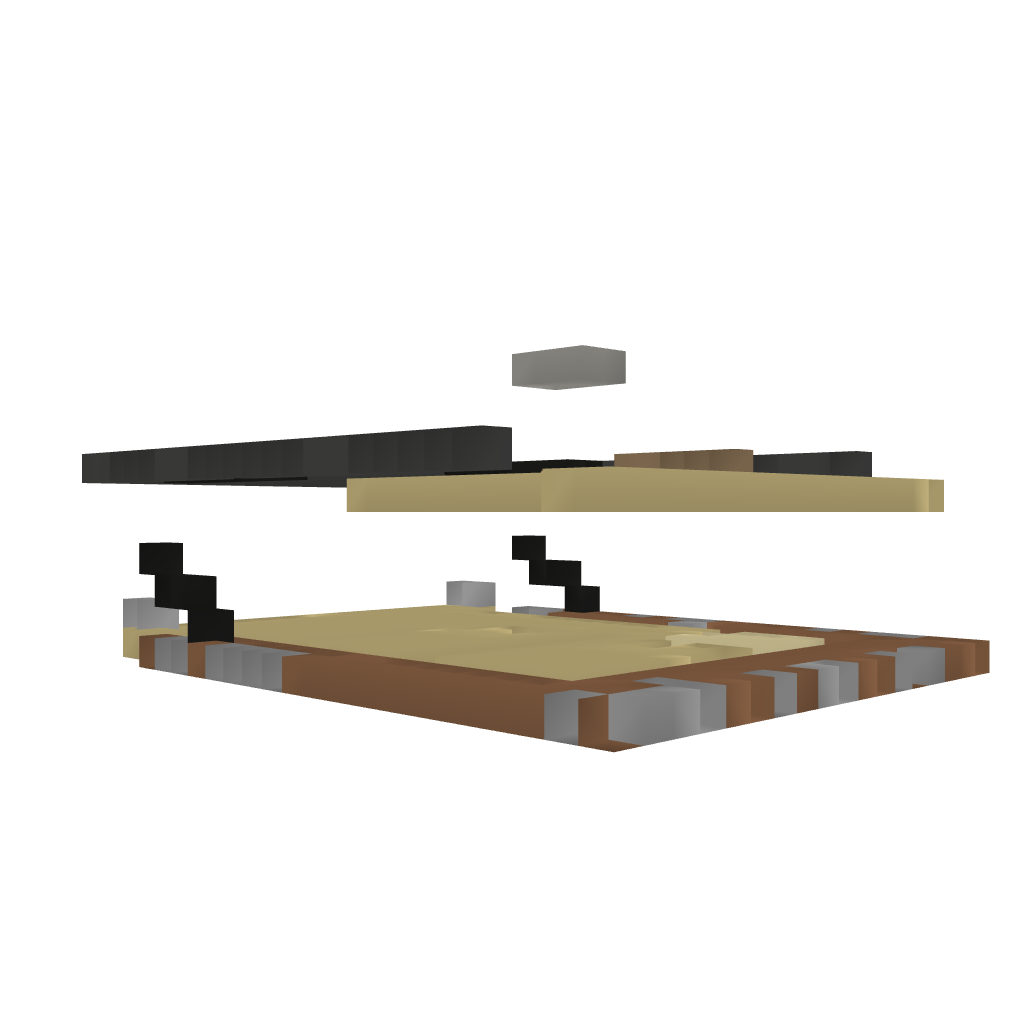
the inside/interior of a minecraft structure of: S-Shaped House - Unfurnished